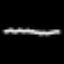
Label: squiggle